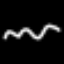
Label: squiggle